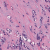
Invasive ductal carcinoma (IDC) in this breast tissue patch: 1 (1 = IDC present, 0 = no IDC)